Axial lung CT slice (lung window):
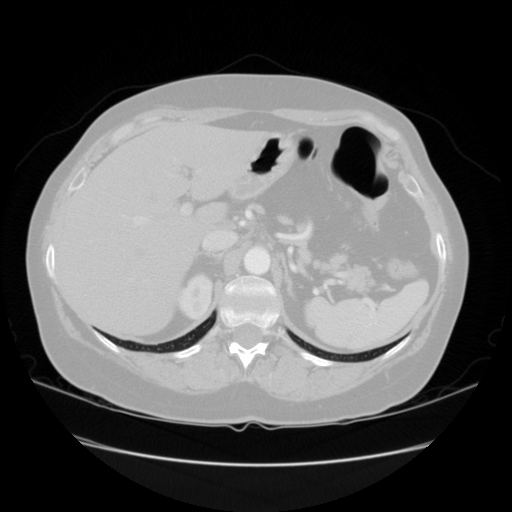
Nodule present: no